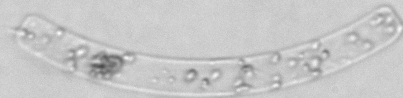
Label: Guinardia_striata